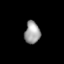
Tissue: lung
Cell type: Endothelial cells
Senescence score: 0.5519
Nuclear area (px): 341
Mean DAPI intensity: 155.886